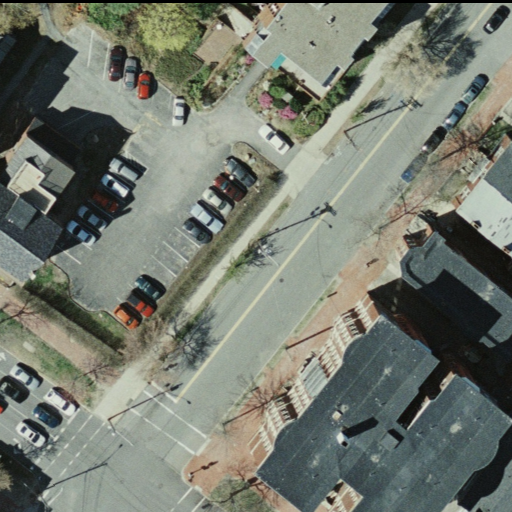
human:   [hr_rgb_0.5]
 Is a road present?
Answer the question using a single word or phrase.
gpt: yes

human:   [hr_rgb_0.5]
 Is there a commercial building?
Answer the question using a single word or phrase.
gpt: no

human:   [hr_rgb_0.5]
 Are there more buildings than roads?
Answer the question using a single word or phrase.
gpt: no

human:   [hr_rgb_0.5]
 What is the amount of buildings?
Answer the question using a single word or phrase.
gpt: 3

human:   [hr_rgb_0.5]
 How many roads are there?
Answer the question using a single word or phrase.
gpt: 4

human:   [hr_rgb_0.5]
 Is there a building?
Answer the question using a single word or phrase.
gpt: yes

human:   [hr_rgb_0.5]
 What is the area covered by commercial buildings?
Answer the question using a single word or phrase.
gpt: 0m2

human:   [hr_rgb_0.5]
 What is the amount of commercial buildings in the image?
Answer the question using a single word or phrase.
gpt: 0

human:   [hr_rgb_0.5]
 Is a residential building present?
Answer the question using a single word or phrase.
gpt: yes

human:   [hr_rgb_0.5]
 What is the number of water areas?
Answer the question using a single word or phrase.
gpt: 0

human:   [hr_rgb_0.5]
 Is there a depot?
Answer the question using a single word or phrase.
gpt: no

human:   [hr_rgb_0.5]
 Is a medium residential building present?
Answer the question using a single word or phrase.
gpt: yes

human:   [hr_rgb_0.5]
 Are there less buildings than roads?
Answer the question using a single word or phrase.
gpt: yes

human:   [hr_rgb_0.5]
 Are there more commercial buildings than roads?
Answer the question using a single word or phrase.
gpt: no

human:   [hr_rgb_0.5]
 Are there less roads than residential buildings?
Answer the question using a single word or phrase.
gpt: no

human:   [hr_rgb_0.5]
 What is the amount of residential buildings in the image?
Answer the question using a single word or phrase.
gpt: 3

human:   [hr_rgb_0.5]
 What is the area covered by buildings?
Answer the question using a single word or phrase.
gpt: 529m2

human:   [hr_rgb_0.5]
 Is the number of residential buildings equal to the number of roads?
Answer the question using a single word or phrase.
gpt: no

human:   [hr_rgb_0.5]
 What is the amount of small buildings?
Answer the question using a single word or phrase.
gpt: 1

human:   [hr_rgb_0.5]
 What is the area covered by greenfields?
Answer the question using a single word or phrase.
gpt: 0m2

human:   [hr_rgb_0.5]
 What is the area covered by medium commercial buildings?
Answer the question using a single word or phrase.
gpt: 0m2

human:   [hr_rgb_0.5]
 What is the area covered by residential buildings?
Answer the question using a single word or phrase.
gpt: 529m2

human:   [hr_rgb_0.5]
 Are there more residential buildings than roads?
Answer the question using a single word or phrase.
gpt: no

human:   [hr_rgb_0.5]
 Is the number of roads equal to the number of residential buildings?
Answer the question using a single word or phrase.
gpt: no

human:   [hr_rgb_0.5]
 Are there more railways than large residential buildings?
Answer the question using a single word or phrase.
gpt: no

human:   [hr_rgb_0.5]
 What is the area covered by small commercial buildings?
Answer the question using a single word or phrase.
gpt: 0m2

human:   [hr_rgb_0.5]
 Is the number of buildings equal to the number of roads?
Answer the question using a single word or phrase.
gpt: no

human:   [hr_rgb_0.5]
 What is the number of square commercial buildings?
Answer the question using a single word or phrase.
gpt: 0

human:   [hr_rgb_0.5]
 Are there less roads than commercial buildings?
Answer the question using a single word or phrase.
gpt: no

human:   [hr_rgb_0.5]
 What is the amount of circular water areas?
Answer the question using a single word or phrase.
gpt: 0

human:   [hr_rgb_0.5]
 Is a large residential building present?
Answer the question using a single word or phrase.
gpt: no

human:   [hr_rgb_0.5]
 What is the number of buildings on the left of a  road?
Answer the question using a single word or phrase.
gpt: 1

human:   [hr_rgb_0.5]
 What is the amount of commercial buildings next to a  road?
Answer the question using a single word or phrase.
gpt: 0

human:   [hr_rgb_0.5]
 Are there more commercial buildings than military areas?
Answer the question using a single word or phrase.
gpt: no

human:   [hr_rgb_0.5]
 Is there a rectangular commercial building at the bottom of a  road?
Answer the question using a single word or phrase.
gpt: no

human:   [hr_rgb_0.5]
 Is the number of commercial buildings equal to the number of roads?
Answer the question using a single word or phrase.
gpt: no

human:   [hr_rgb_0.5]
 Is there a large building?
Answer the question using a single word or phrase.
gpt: no

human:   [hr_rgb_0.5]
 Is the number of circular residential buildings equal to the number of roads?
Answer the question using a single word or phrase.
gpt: no

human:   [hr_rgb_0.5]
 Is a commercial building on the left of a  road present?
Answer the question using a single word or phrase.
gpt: no

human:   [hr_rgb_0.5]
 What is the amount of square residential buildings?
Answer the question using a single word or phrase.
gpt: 0

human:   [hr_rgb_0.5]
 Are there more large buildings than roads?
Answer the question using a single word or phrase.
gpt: no

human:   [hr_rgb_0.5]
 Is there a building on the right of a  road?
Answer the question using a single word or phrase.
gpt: yes

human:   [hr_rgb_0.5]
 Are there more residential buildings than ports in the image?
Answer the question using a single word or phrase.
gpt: yes

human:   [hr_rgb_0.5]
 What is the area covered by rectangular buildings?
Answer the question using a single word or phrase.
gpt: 190m2

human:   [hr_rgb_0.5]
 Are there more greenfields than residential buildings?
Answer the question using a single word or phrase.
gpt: no

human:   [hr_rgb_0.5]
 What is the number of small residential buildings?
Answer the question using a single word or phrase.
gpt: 1

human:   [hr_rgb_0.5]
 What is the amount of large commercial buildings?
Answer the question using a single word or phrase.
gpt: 0

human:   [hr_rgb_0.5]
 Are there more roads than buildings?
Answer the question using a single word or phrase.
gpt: yes

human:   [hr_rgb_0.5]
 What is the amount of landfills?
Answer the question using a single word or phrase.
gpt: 0

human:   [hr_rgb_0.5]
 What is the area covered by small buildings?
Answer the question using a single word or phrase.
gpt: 32m2

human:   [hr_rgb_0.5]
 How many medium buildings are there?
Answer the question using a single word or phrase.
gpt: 2

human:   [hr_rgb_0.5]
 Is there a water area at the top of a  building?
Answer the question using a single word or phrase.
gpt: no

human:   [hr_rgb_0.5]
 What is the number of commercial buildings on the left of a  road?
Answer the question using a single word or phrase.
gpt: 0

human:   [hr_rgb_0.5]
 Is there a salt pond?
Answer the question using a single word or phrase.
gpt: no

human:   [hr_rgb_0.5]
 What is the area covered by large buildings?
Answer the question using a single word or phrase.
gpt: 0m2

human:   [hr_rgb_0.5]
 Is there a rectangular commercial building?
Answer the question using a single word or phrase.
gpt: no

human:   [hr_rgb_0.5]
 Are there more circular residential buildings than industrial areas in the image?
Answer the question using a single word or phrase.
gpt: no

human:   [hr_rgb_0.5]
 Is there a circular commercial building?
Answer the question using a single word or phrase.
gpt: no

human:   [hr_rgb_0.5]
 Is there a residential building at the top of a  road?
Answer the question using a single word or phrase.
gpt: yes

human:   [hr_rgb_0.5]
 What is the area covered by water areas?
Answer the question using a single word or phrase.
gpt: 0m2

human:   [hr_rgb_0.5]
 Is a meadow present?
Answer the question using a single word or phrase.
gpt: no

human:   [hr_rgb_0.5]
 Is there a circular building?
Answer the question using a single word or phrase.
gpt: no

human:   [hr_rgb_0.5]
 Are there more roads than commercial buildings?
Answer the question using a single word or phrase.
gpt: yes

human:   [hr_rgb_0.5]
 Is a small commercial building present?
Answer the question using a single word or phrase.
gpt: no